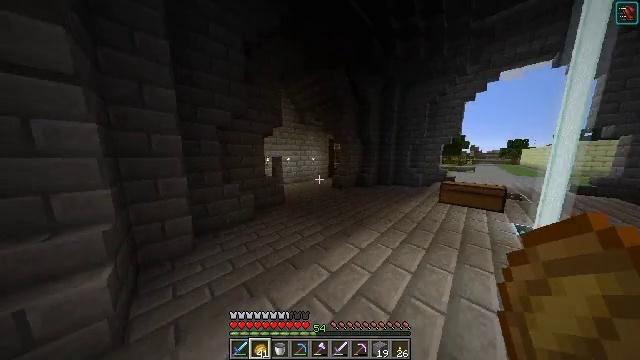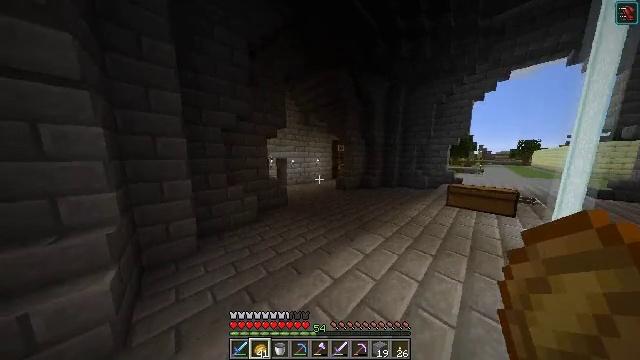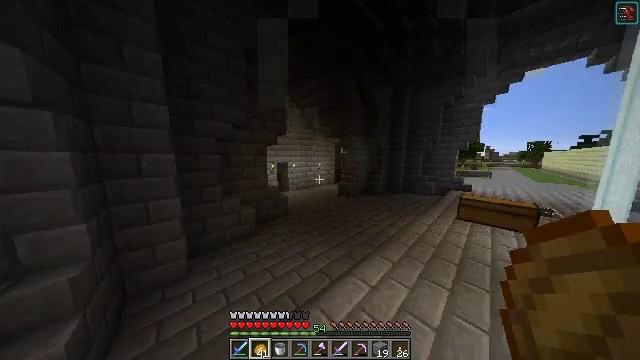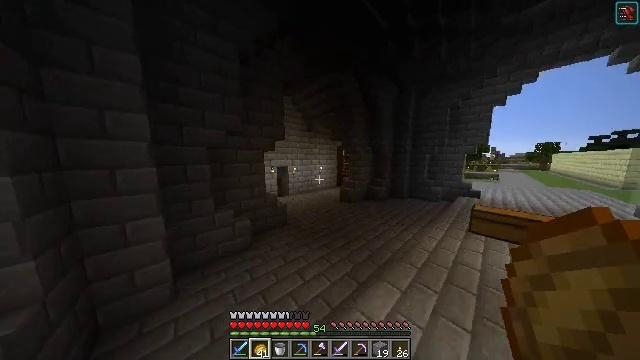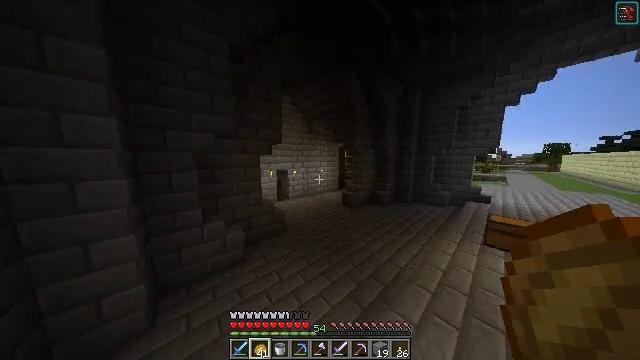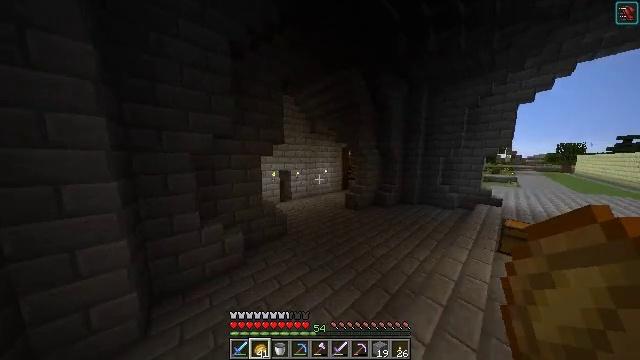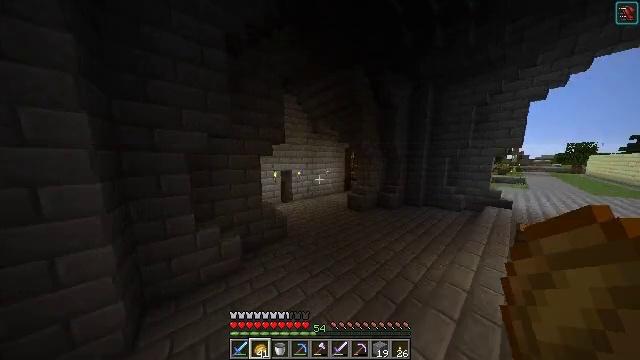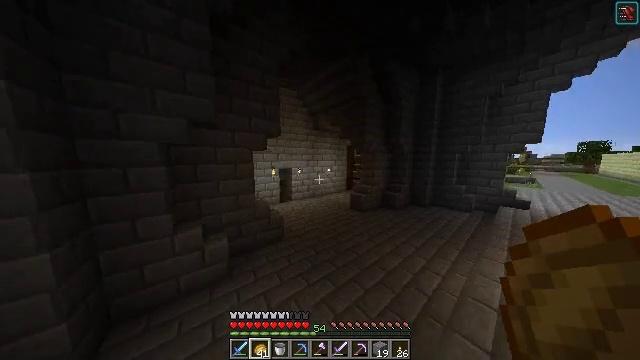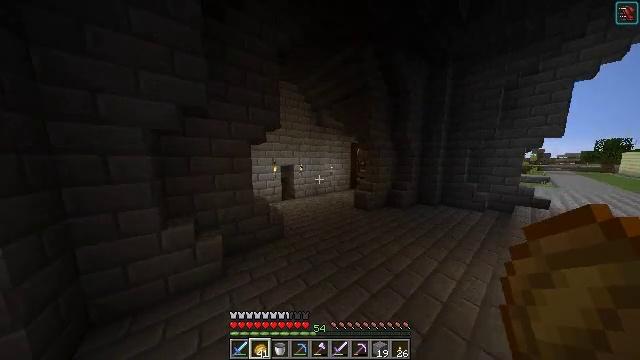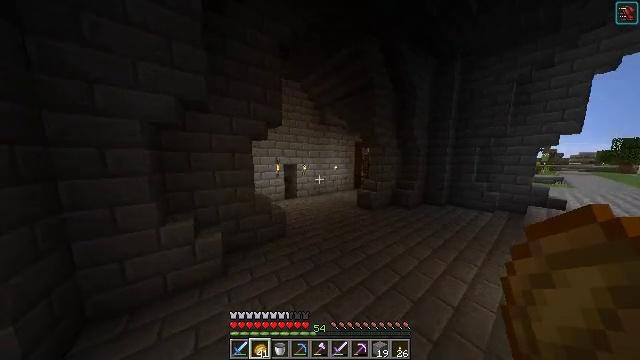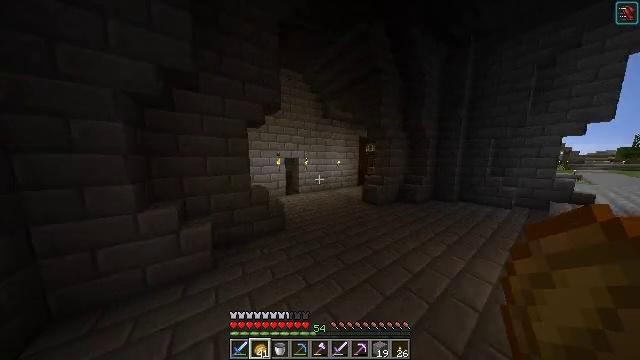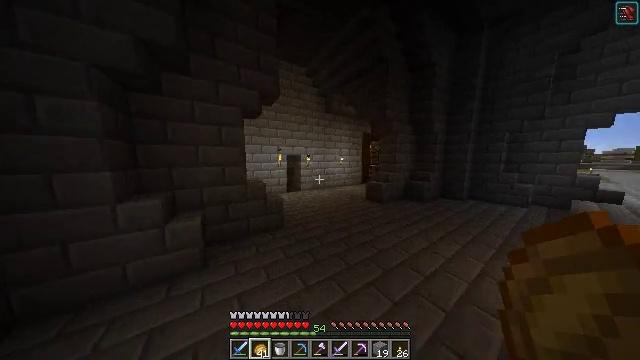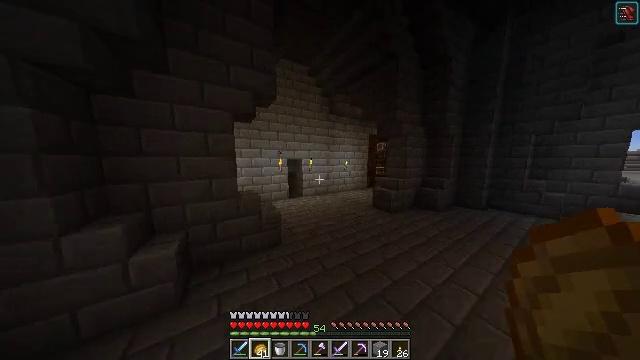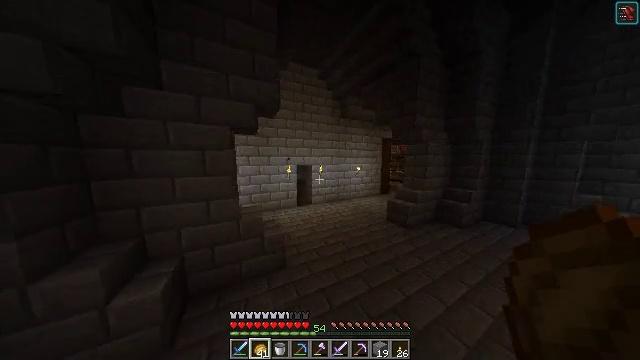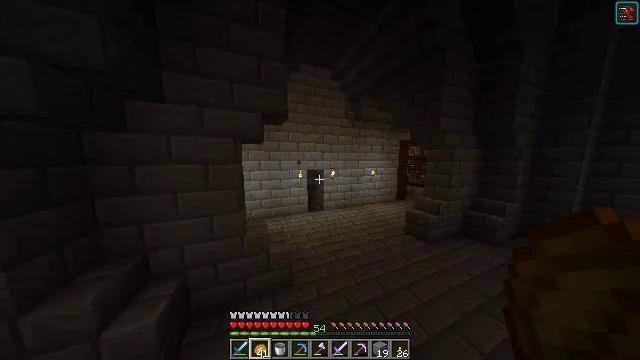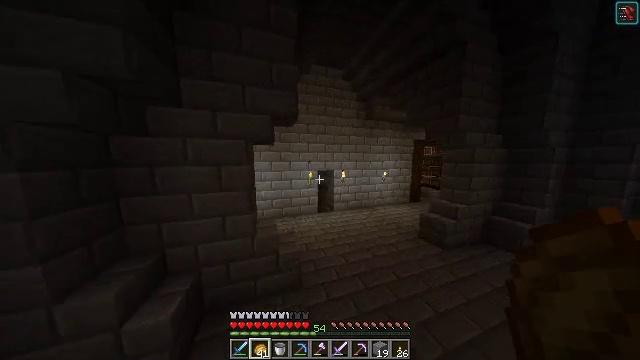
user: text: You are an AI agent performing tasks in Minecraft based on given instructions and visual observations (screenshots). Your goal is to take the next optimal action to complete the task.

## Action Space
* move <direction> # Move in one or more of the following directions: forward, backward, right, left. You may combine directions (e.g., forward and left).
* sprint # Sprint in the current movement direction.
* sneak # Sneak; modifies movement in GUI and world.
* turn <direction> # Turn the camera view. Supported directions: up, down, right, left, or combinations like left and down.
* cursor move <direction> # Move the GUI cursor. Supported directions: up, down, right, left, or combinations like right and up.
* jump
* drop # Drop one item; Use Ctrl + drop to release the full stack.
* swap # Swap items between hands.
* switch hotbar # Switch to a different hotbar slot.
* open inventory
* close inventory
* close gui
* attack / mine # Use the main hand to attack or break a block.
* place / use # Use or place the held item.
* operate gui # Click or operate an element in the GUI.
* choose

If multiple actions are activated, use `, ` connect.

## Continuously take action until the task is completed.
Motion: motion action
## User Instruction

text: Use the crafting table to make packed ice.
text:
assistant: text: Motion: move forward, turn left, jump
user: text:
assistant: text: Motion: move forward, turn left, jump
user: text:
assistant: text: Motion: move forward, jump
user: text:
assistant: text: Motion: move forward, jump
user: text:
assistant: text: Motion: move forward, turn left, jump
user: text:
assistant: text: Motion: move forward, jump
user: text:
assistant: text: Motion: move forward, jump
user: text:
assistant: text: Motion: move forward, turn left, jump
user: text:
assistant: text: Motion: move forward, turn left, jump
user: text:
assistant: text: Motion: move forward, turn left, jump
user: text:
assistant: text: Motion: move forward, turn left, jump
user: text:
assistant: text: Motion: move forward, turn left, jump
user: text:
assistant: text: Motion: move forward, turn left, jump
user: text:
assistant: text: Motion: move forward, turn left, jump
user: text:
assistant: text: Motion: move forward, turn left, jump
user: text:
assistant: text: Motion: move forward, turn left, jump
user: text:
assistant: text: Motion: move forward, turn left, jump
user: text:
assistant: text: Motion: move forward, turn left, jump
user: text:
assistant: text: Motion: move forward, turn left
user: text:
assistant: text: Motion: move forward and move right
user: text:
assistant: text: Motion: move forward and move right, turn left
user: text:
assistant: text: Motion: move forward and move right, turn left
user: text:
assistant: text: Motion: move forward and move right, turn left
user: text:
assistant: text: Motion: move forward, turn left
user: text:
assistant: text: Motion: move forward and move right, turn left
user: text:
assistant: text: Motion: move forward and move right, turn left
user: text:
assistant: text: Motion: move forward and move right, turn left
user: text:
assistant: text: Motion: move forward, turn left and up
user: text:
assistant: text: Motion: move forward, turn left
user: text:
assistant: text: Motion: move forward